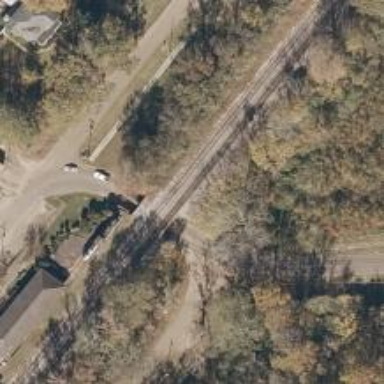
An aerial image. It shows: Railway siding for service.